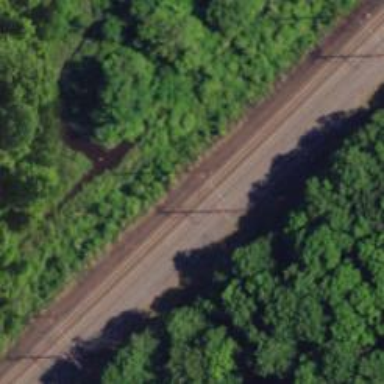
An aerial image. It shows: Railway track with contact line for electrification.